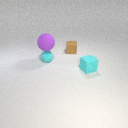
small cyan rubber cube in front of small cyan rubber sphere